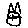
Label: cat